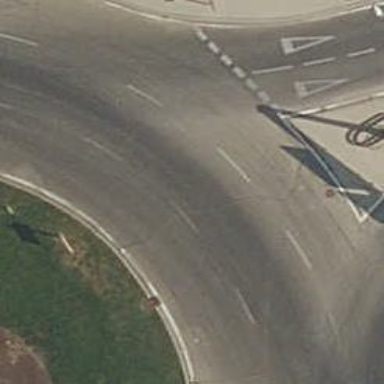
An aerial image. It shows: Roundabout on residential road.